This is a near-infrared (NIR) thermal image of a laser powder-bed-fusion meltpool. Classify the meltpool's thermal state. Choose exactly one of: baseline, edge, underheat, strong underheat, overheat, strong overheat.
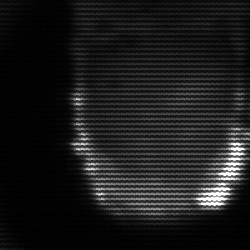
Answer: baseline